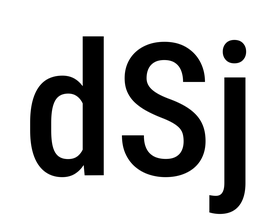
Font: Roboto_Condensed_Medium